Aerial crown-view tile of a tropical tree (Barro Colorado Island, Panama), acquired 20241216:
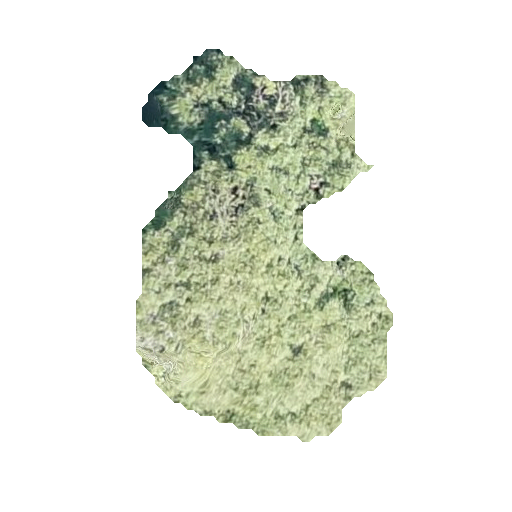
Species: Tabebuia rosea
GBIF accepted scientific name: Tabebuia rosea
Crown area: 101.404 m²